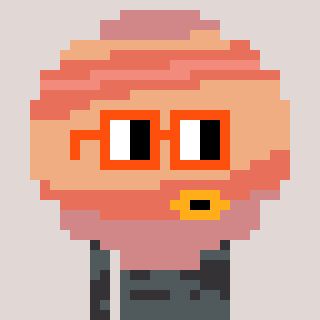
a pixel art character with square orange glasses, a jupiter-shaped head and a grayscale-colored body on a warm background